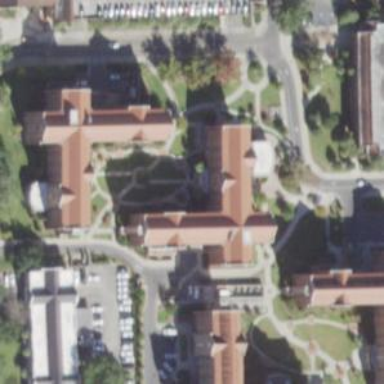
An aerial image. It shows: Dormitory building.